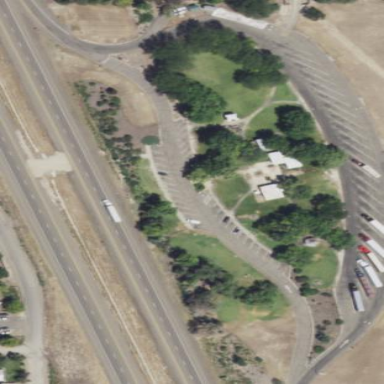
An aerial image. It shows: Rest area along the road.